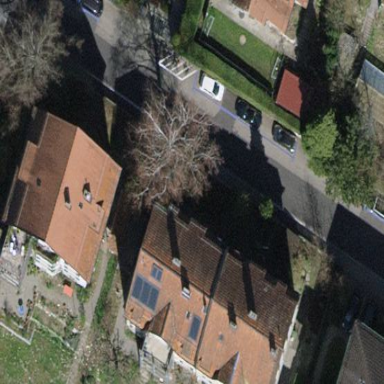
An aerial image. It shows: Apartments building with gambrel roof.